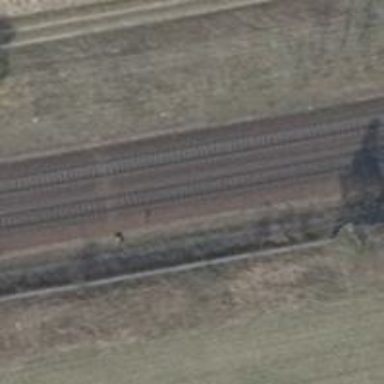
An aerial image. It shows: Railway signal.